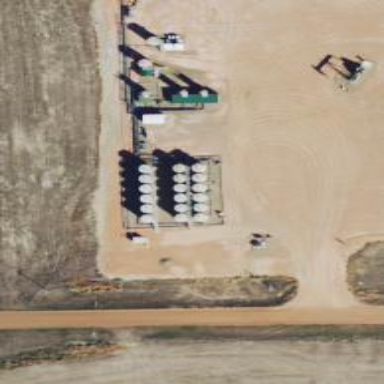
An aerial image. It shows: Storage tank with man-made structure.